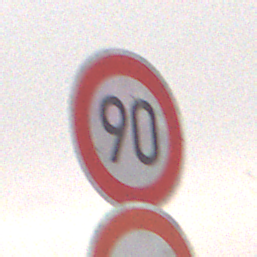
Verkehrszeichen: Geschwindigkeit90
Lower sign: UeberholverbotKraftfahrzeuge
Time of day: Midday
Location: Outdoor (Nature)
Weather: Overcast
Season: Winter
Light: Natural